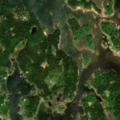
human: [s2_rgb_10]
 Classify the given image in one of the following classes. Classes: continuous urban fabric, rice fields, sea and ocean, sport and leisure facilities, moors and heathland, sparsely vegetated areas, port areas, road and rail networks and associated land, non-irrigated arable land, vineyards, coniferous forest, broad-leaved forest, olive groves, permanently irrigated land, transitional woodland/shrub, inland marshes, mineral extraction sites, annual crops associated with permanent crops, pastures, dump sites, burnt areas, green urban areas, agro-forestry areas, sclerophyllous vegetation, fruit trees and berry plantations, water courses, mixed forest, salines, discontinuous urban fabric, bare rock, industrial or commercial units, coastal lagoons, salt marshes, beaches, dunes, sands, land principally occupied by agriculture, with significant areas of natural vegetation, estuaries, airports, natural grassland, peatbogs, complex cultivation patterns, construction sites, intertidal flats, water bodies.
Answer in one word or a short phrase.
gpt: coniferous forest, mixed forest, sea and ocean